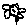
Label: flower